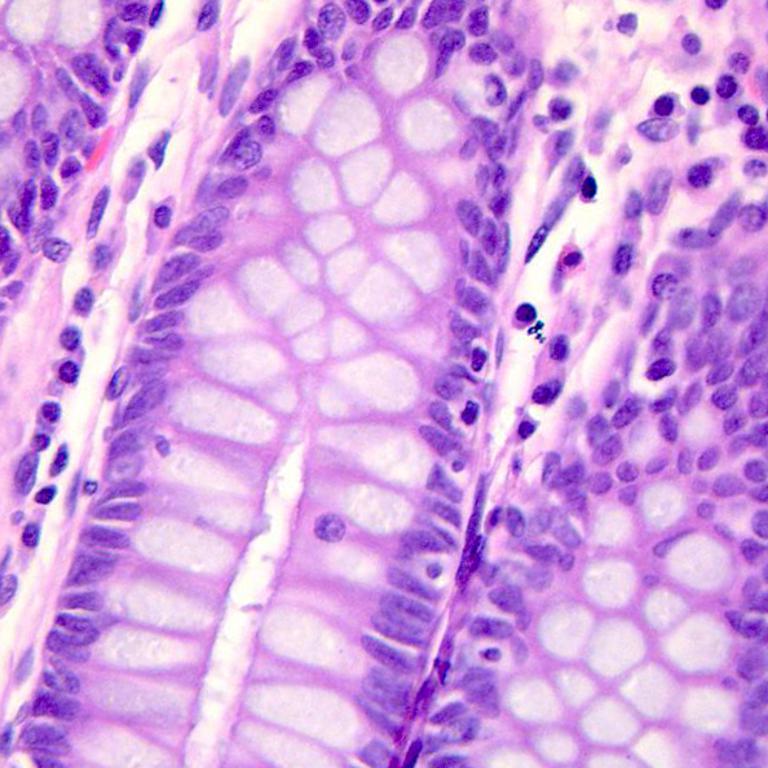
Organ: colon
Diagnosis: benign